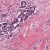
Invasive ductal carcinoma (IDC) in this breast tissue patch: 1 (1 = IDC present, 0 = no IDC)